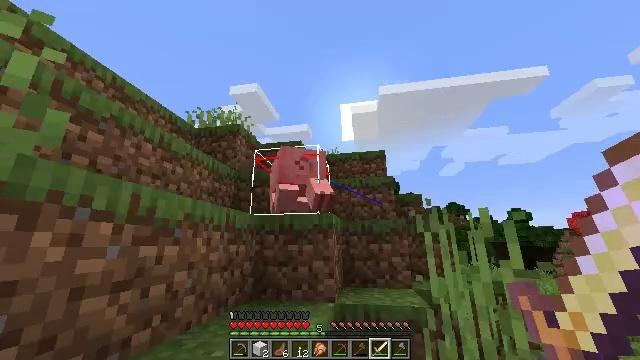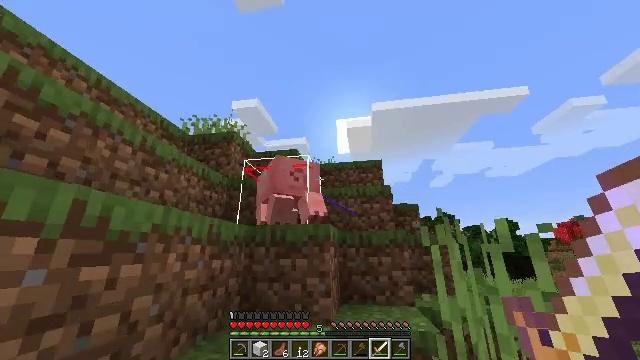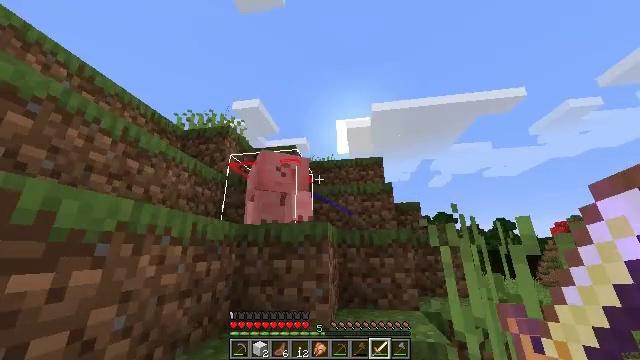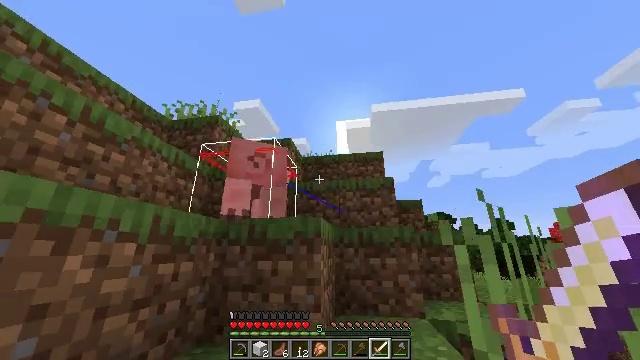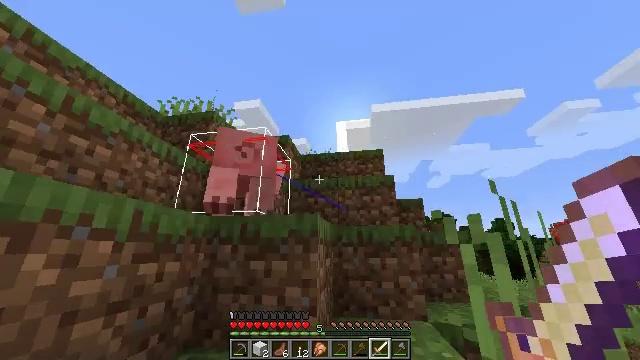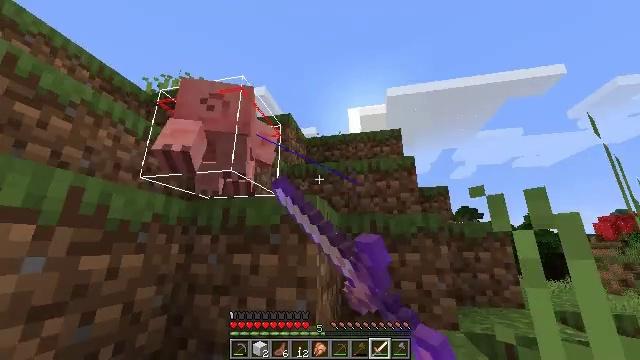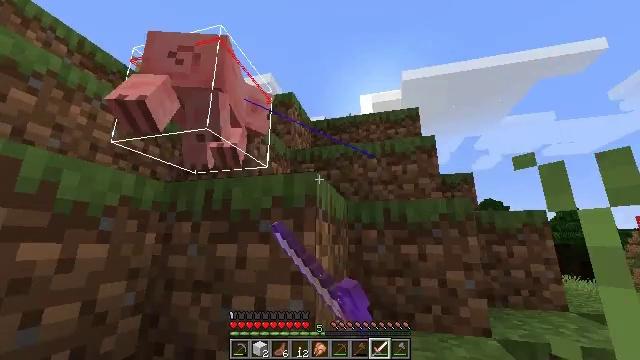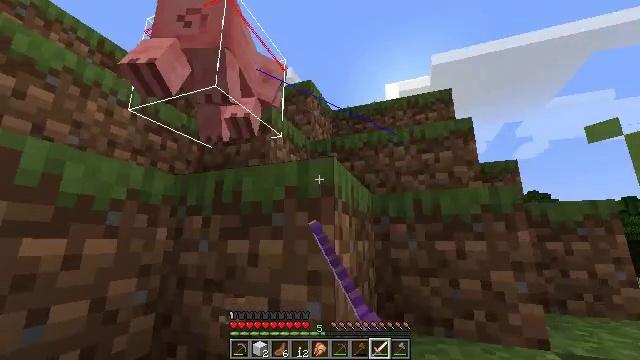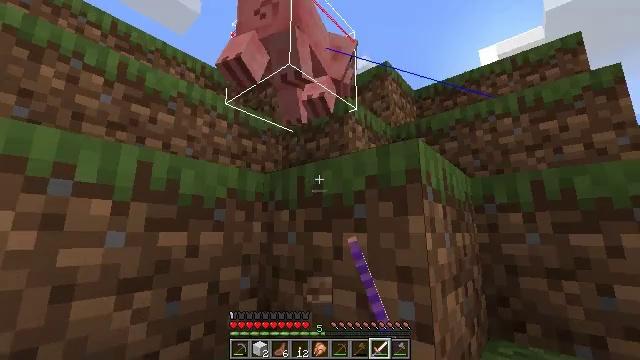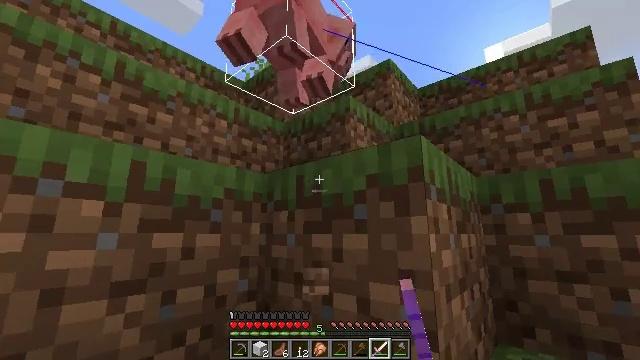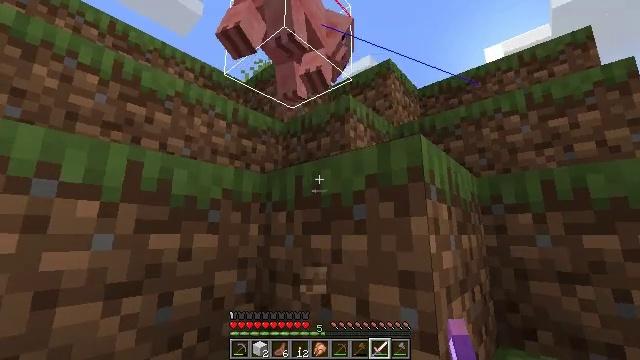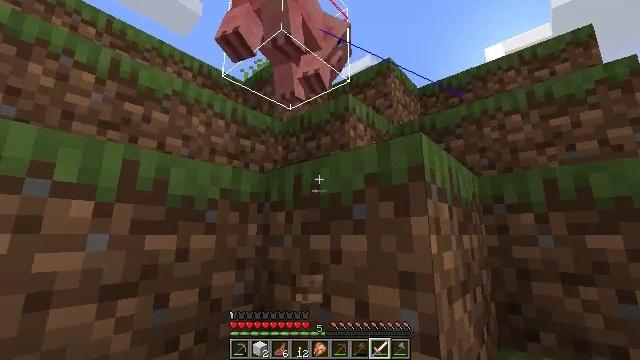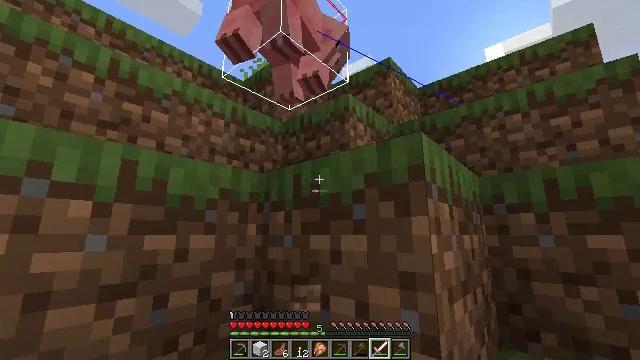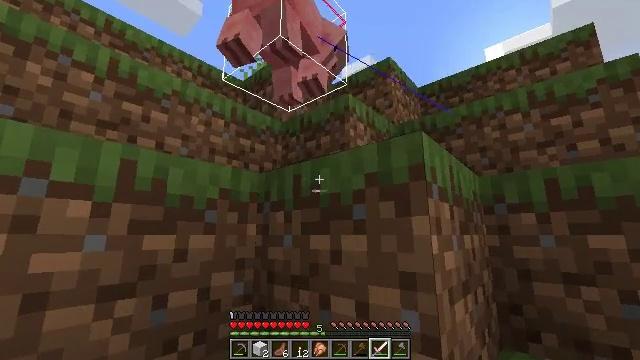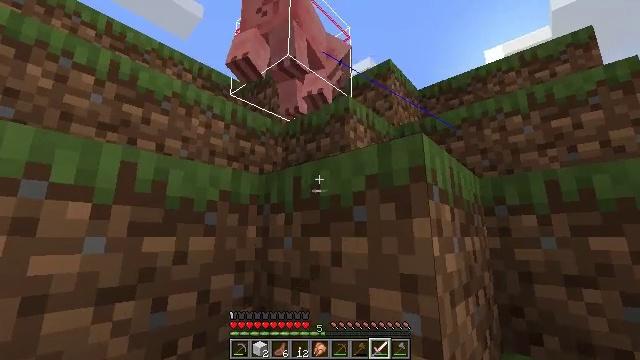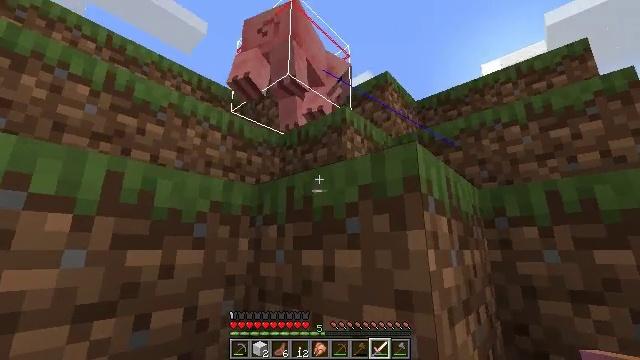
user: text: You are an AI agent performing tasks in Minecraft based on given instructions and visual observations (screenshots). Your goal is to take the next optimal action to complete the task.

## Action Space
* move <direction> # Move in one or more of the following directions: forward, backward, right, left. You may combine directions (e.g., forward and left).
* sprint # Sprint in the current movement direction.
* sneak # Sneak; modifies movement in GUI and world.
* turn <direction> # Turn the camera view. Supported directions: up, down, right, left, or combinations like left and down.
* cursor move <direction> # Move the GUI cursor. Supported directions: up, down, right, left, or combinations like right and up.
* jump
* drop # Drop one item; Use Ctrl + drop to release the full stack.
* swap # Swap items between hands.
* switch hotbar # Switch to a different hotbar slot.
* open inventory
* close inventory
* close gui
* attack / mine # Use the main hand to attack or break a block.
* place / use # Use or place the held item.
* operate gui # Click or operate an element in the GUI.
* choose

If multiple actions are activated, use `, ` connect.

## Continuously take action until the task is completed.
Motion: motion action
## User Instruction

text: Combat the pig.
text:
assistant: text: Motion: move forward, sprint, turn up
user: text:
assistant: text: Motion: move forward, sprint
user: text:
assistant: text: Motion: move forward, sprint
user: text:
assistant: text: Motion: move forward, sprint, attack / mine
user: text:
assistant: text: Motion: move forward, sprint, turn left and down, attack / mine
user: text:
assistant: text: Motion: move forward, turn left and down, attack / mine
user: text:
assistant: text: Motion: turn left and down, attack / mine
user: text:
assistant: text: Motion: turn left and down
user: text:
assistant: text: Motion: no_op
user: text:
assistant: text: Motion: no_op
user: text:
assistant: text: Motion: no_op
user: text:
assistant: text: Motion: no_op
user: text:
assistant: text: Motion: no_op
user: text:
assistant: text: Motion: no_op
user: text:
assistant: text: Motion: move forward, sprint, turn up
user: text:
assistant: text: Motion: move forward, sprint, turn up, jump
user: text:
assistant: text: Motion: move forward, sprint, turn up, jump
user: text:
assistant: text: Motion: move forward, sprint, jump
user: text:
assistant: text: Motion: move forward, sprint, attack / mine, jump
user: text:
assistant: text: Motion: move forward, sprint, attack / mine
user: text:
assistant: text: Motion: move forward, sprint, attack / mine
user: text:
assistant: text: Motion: move forward, sprint, attack / mine
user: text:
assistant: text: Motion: move forward, sprint, turn left and down
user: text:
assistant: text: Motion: sprint